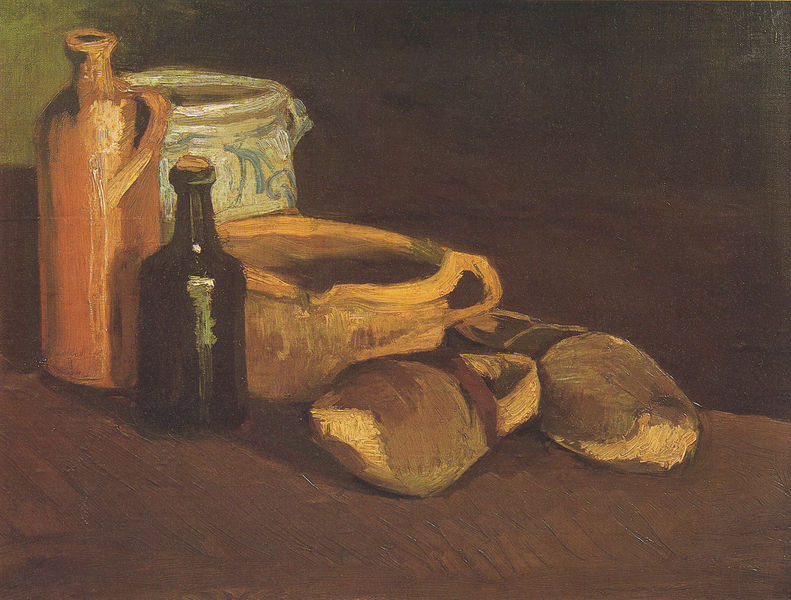
Titel: Stilleben mit Steingut und Holzschuhen
Künstler: Vincent van Gogh
Standort: Utrecht
Institution: Centraal Museum Utrecht
Schlagwörter: blau, dunkel, gemälde, schatten, gelb, grün, impressionismus, ocker, braun, glas, grau, hell, hintergrund, holz, licht, orange, schwarz, tisch, vordergrund, weiss, rot, beige, malerei, muster, ornament, schleife, flasche, flaschen, trinken, wand, arm, schale, schüssel, holland, niederlande, öl, pastos, boden, realismus, genre, henkel, kanne, keramik, krug, stilleben, stillleben, ton, erdig, spanien, topf, naturalismus, schuhe, dunkelgrün, van gogh, dielen, blue, oil, red, white, essen, wein, black, dark, duktus, einfach, green, painting, portrait, table, yellow, riemen, glanz, streifen, korb, oil painting, reflection, brot, brown, pot, vase, wooden, striche, töpfe, griff, gefäß, nahrung, schlicht, wine, fass, niederländisch, nachttopf, schuh, tischplatte, gefässe, vincent van gogh, griffe, beleuchtet, wood, krüge, sohle, food, karg, life, german, lichtreflex, steingut, light, schüsseln, napf, shadow, korken, salz, stumpf, töpferei, glass, kochtopf, dumpf, pantoffeln, holzplatte, tonkrug, bäuerlich, danish, still life, flamen, holzschuhe, getöpfert, ausguss, clocks, holzschuh, klocks, basket, pott, pots, shoe, shoes, terrakotta, schue, tongefäss, pantinen, bottle, ceramic, top, glasflasche, lip, clocs, frühwerk, paint, dutch, risch, clogs, stöpsel, pottery, tan, still, pan, jug, pitcher, alcohol, beer, drink, bottles, lederriemen, container, bowl, denmark, kork, frühphase, holzklumpen, irdenware, klompe, klumpen, steintopf, tonflasche, holzpantinen, cream, naturtöne, bread, kitchen, r, hozschuhe, corner, 1800, oil paint, oils, handle, rim, bowls, pans, cork, potatoes, potato, ale, still art, choes, jugstill lifeoils, loaves, white bottle